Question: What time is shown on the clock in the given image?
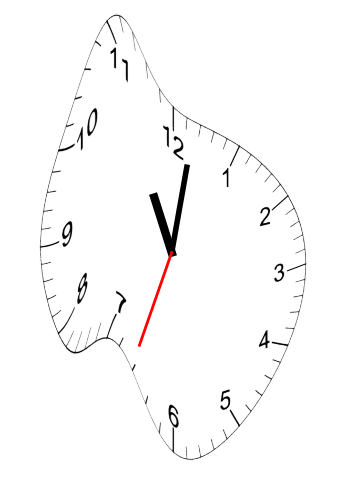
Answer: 11:01:33